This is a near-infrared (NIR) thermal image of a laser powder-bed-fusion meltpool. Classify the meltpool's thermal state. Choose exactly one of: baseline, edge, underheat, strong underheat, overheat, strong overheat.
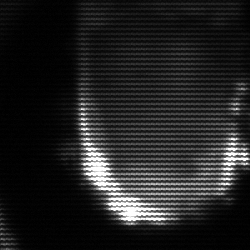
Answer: baseline